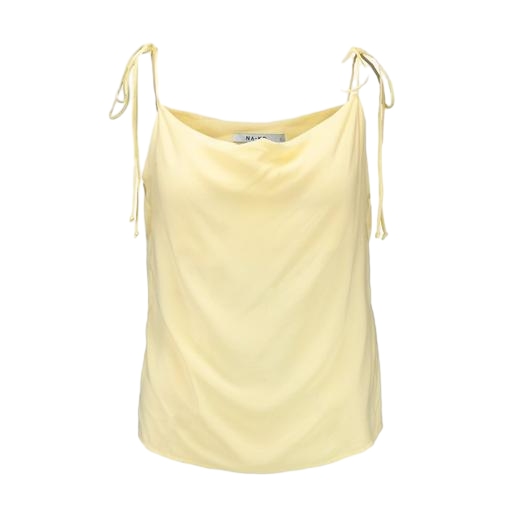
yellow italian cady emery camisole, light yellow tank top, yellow double-layer top, white background